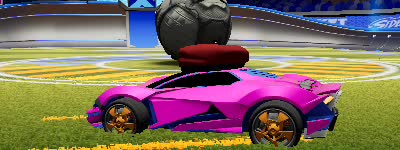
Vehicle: werewolf